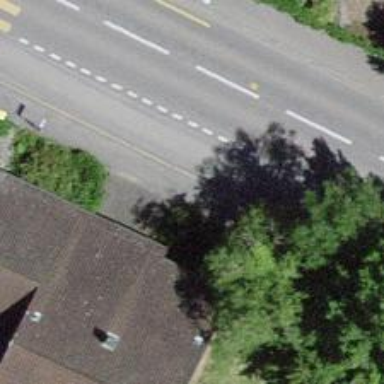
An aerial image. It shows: Bus stop with platform for public transport.